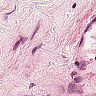
Metastatic tissue present: no